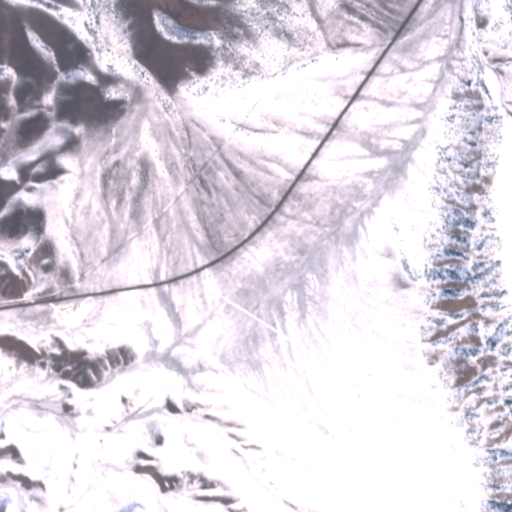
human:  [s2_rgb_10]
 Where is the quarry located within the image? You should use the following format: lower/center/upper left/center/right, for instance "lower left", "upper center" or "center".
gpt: The quarry is located in the center left of the image.
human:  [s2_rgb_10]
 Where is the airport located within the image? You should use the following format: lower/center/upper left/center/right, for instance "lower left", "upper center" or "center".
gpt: There is no airport in the image.